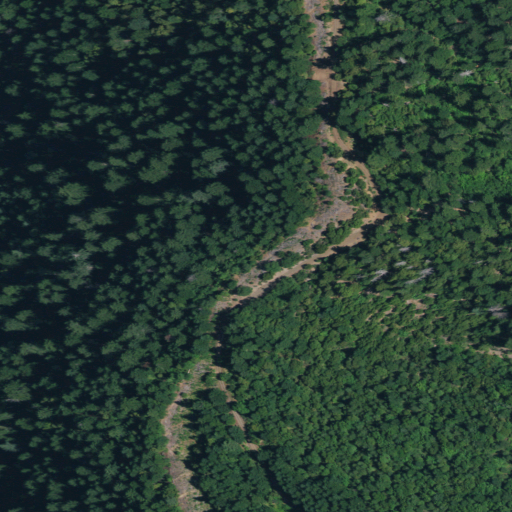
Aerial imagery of ridge(s) in California named Hotelling Ridge containing grassland, evergreen forest, and open development